Question: i have taken over a project and I am struggling to access a public variable from a public class. (Strange).
I am relatively new to C# having only done some MVC, ASP.NET stuff so i dont know if im being a bit of a clown but:
'''
public int AlertCount
{
get { return Convert.ToInt32(alertCountTextBlock.Text); }
set { alertCountTextBlock.Text = value.ToString(); }
}
/// <summary>
/// Property which represents the number of new alerts the project currently has
/// </summary>
public int NewAlertCount
{
get { return Convert.ToInt32(newAlertCountTextBlock.Text); }
set { newAlertCountTextBlock.Text = value.ToString(); }
}
'''
These are the two variables i am trying to access from another class inside my solution (above)
'''
namespace Intelligence_Gathering_System.Pages.Project.Controls
{
/// <summary>
/// UserControl which acts as a selection button for each project. It displays the projects name and
/// current alert item totals along with providing methods for sharing and selecting of the project
/// </summary>
public partial class ProjectHeaderControl
{
private readonly ProjectPage _parentReference; //Reference to the controls 'parent' Project Page
/// <summary>
/// Overloaded constructor which initialises the controls members
/// </summary>
/// <param name="projectName">The name of the project</param>
/// <param name="alertCount">The total number of Alert Items in the project</param>
/// <param name="newAlertCount">The total numebr of New Alert Items in the project</param>
/// <param name="parent">A reference to the controls 'parent' Project Page</param>
public ProjectHeaderControl(string projectName, int alertCount, int newAlertCount, ProjectPage parent)
{
'''
this is the class structure (namespace, partial class and constructor) which the variables reside,
I am simply trying to call from another piece of code (within the same solution and project ) to alter a count to increment and decrement

I have tried inside the class i need to increment and decrement (there are multiple classes i need to do this) putting the full namespace path then the variable to pinpoint it exacty and the class. variable (example of one seen below)
'''
int x = Intelligence_Gathering_System.Pages.Project.Controls.NewAlertCount;
'''
or
'''
int x = ProjectHeaderControl.NewAlertCount;
'''
neither of them are working and im a bit baffled as to why.
Am i missing something obvious here or....
Is it syntax related due to C# i'm unsure.
Any help would be appreciated.
Regards
Jordan
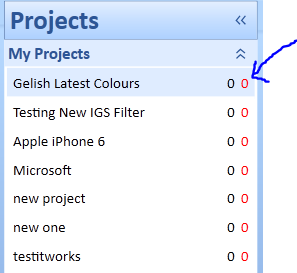
Answer: 'NewAlertCount' is a property in a - but we can't tell what that class is. (Maybe it's 'ProjectHeaderControl' - your description is somewhat hard to understand.)
'Intelligence_Gathering_System.Pages.Project.Controls' is a . A namespace can't declare properties.
You need to specify the which contains the properties - and they'll either need to be static properties, or you'll need to fetch the property from an of the class.